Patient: sex M, age 62
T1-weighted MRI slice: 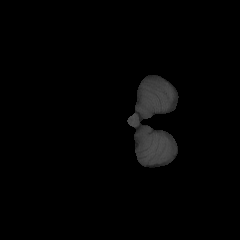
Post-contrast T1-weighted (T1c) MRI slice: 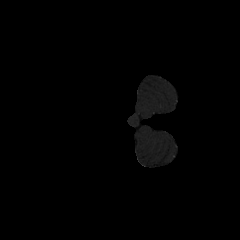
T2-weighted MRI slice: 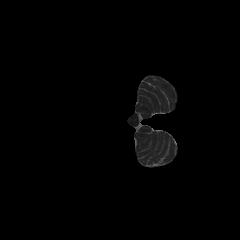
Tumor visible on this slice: no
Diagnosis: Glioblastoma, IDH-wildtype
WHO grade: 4